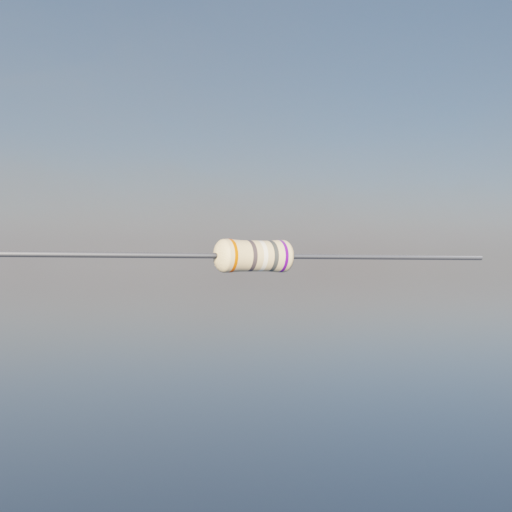
Resistor colour bands (in order): orange, gray, white, gray, violet